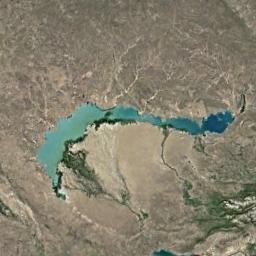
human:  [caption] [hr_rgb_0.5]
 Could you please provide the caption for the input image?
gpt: The ground is uneven around the lake .

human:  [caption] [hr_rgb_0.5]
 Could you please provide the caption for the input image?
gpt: A curved strip of light blue lake surrounded by yellowish brown ground .

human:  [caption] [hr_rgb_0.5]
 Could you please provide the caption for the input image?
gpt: The lake lies in a wasteland and the water is blue .

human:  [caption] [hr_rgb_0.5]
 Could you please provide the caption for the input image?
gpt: The lake is surrounded by green Spaces .

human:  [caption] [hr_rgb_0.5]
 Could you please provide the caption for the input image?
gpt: There are brown bare land around the lake .